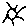
Label: sun